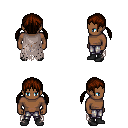
a pixel art fantasy rpg character, male body template, human, dark skin, gray tattered cape, metal pants, brown twin-tailed hairstyle, black shoes, four views (front, back, left, right), 2x2 character sprite sheet, small pixel art, hard edges, no anti-aliasing